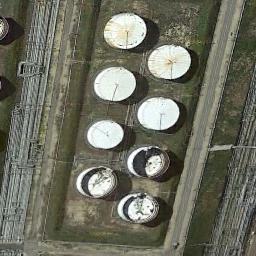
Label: storage_tank